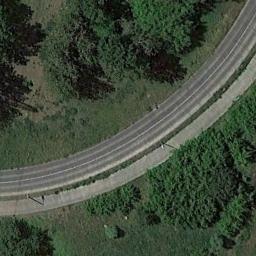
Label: freeway